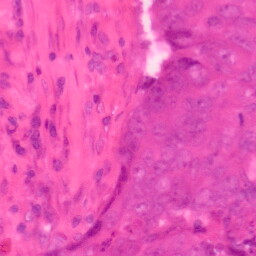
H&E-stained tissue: Colon